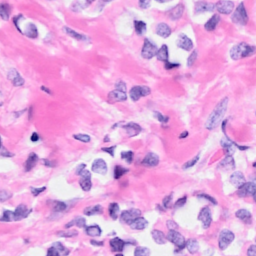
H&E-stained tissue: Breast